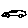
Label: car